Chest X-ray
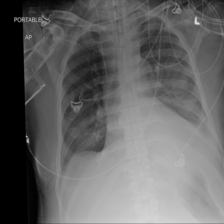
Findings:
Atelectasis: negative
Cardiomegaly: negative
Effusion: positive
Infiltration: negative
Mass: negative
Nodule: negative
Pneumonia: negative
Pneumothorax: negative
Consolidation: negative
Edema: negative
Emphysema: negative
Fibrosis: negative
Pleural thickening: negative
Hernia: negative